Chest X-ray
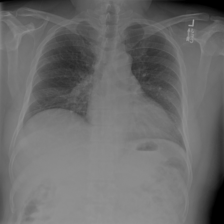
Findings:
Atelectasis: negative
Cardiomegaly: negative
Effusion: negative
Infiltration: negative
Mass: negative
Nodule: negative
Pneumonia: negative
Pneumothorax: negative
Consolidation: negative
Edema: negative
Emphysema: negative
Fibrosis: negative
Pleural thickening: negative
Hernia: negative